Field crop: maize
Growth stage: 2
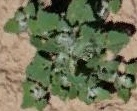
Species: chenopodium